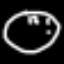
Label: clock